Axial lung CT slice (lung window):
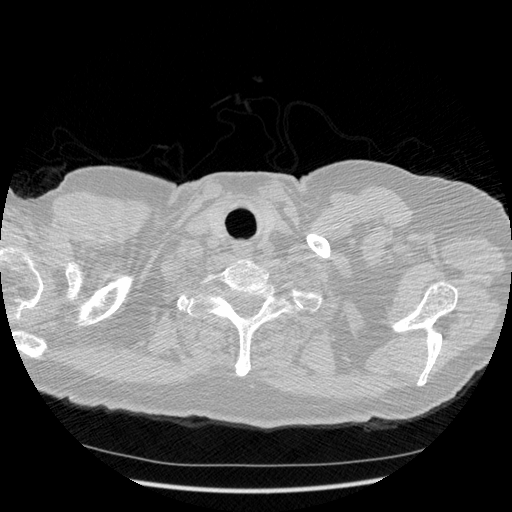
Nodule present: no